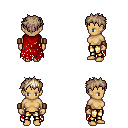
a pixel art fantasy rpg character, female body template, human, tanned skin, red tattered cape, gold greaves, white blonde bedhead hairstyle, leather bracers, four views (front, back, left, right), 2x2 character sprite sheet, small pixel art, hard edges, no anti-aliasing